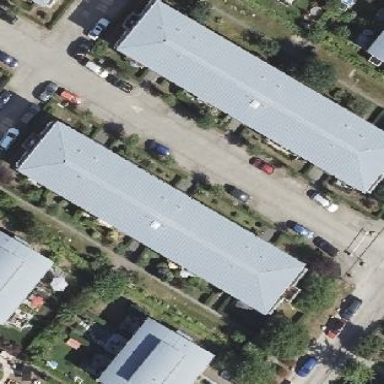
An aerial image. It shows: Building with apartments and flat roof.